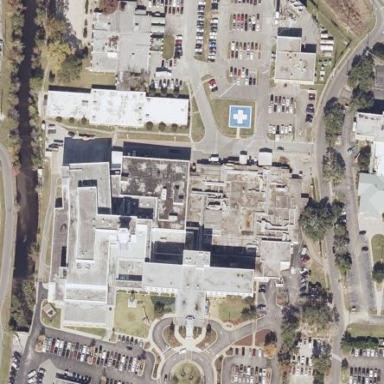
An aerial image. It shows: Healthcare facility identified as hospital.